Question: As you see -- I have no idea why it's not working at all.
When the program run, it will look like this:
I'm using qt4-mac(v4.8.2) from macports. It seems that the package was pre-compiled.
And here's the source:
main.cpp:
'''
#include <iostream>
#include <QApplication>
#include "GLPlayerWindow.hpp"
int main(int argc, char *argv[])
{
QApplication app(argc, argv);
GLPlayerWindow window;
window.show();
window.resize(800, 600);
return app.exec();
}
'''
GLPlayerWindow.hpp:
'''
#ifndef __GLPLAYERWINDOW__HPP__DEFINED__
#define __GLPLAYERWINDOW__HPP__DEFINED__
#include <string>
#include <QGLWidget>
#include <QMouseEvent>
#include <QKeyEvent>
#include <QTimer>
#include <SimpleAV_SDL.h>
class GLPlayerWindow : public QGLWidget
{
Q_OBJECT
public:
GLPlayerWindow(QWidget *parent = NULL);
~GLPlayerWindow();
protected slots:
void paintGL();
protected:
void initializeGL();
void resizeGL(int w, int h);
void keyPressEvent(QKeyEvent *event);
};
#endif
'''
GLPlayerWindow.cpp:
'''
#include <iostream>
#include "GLPlayerWindow.hpp"
#include <GL/glu.h>
GLPlayerWindow::GLPlayerWindow(QWidget *parent)
: QGLWidget(parent) {
setMouseTracking(true);
}
GLPlayerWindow::~GLPlayerWindow() {
}
void GLPlayerWindow::initializeGL() {
glDisable(GL_DEPTH_TEST);
glDisable(GL_COLOR_MATERIAL);
glEnable(GL_TEXTURE_2D);
glEnable(GL_BLEND);
glEnable(GL_POLYGON_SMOOTH);
glBlendFunc(GL_SRC_ALPHA, GL_ONE_MINUS_SRC_ALPHA);
glClearColor(1.0f, 0.0f, 0.0f, 0);
}
void GLPlayerWindow::resizeGL(int w, int h) {
glViewport(0, 0, w, h);
glMatrixMode(GL_PROJECTION);
glLoadIdentity();
gluOrtho2D(0, w, 0, h); // set origin to top left corner
glMatrixMode(GL_MODELVIEW);
glLoadIdentity();
}
void GLPlayerWindow::paintGL() {
glClear(GL_COLOR_BUFFER_BIT);
return;
}
void GLPlayerWindow::keyPressEvent(QKeyEvent* event) {
}
'''
And the .pro file:
'''
QT += opengl
TEMPLATE = app
TARGET =
DEPENDPATH += .
INCLUDEPATH += .
CONFIG += link_pkgconfig
PKGCONFIG += libavcodec libavformat libavutil libswscale SimpleAV_SDL sdl SDL_mixer gl glu
# LIBS += 'pkg-config --libs SimpleAV_SDL SDL_mixer sdl'
# CFLAGS += -g -O2 -Wall -W 'pkg-config --cflags SimpleAV_SDL SDL_mixer sdl'
CFLAGS += -g -O2 -Wall -W
# Input
HEADERS += GLPlayerWindow.hpp
SOURCES += GLPlayerWindow.cpp main.cpp
'''
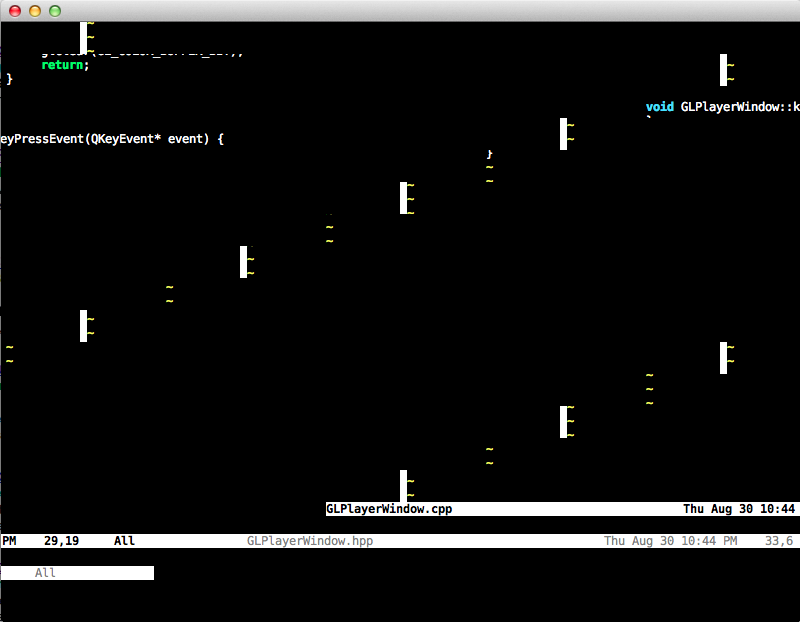
Answer: Ok guys if you are facing the same issue , try to link the GL implementation under /System/Library/Frameworks/AGL.framework/ . See this post for detail: <URL>